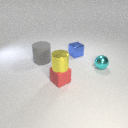
small blue metal cube to the right of small red rubber cube